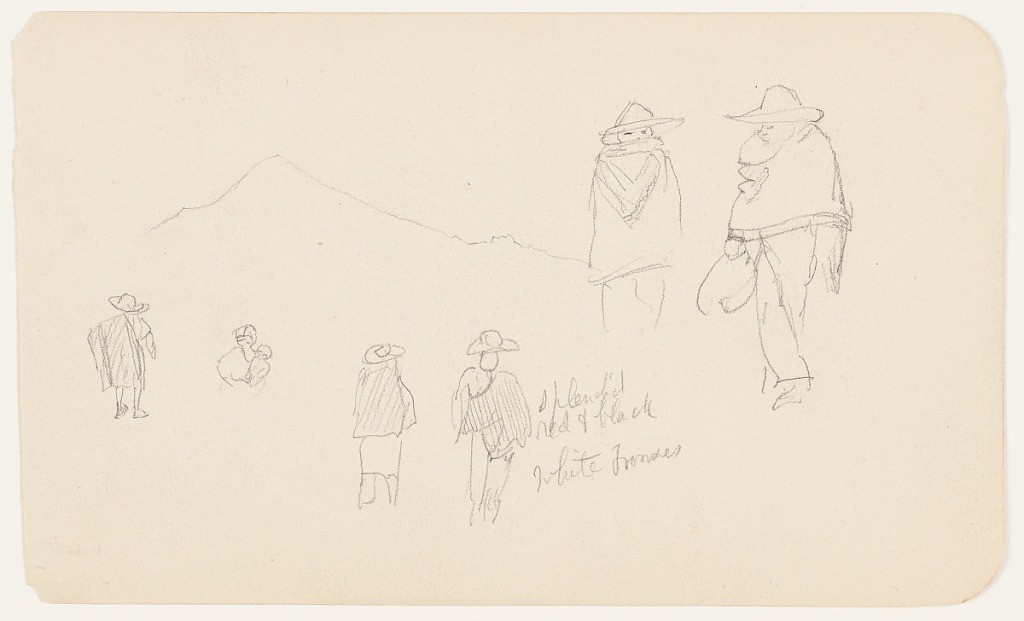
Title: Figures and a Mountain, Mexico
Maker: Frederic Edwin Church, American, 1826–1900
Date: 1890–93
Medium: Graphite on off-white paper; verso: graphite
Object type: Drawing
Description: Figure and landscape sketches showing figures and a mountain in Mexico. At right, two figures--one facing forward and one viewed from the side--wear wide-brimmed hats and conceal their faces and upper bodies with ponchos and bandanas. At lower center, a pair of male figures--also wearing brimmed hats and ponchos--is shown from behind. At lower left, another, similar male figure is viewed from the rear, beside the upper body of a woman who carries a baby. At upper left, the outline of a steep mountain with a sharp peak is visible.

Verso: Landscape sketch showing a distanced view of the Pico de Orizaba (also known as Citlaltépetl) and nearby mountains, likely from the vicinity of the town of Orizaba. Flat, largely indistinct terrain extends from the foreground and into the middle distance, where a low range of foothills is visible. Above them, two sharp peaks loom over the scene--the rearmost one at upper center being the Pico de Orizaba. Hazy clouds obscure the view of the mountains at center and upper right.